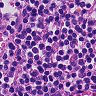
Metastatic tissue present: no